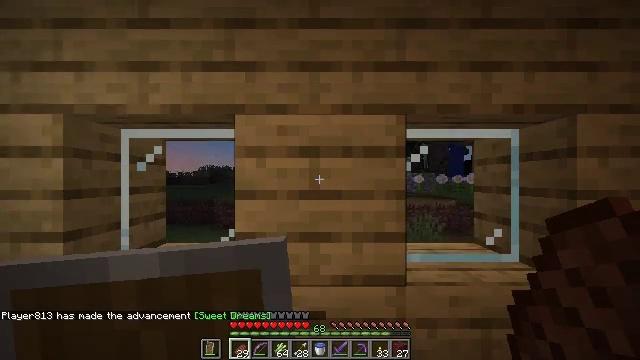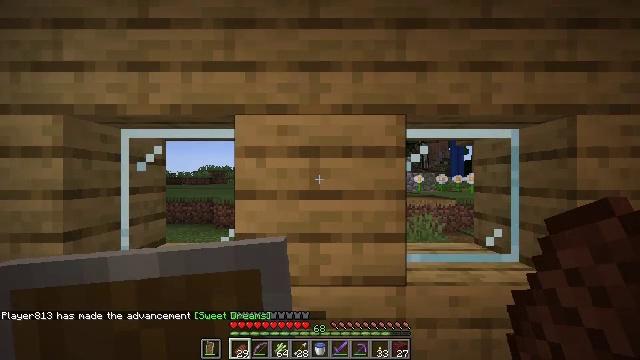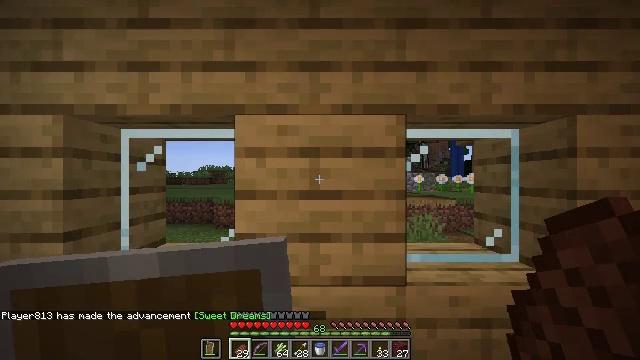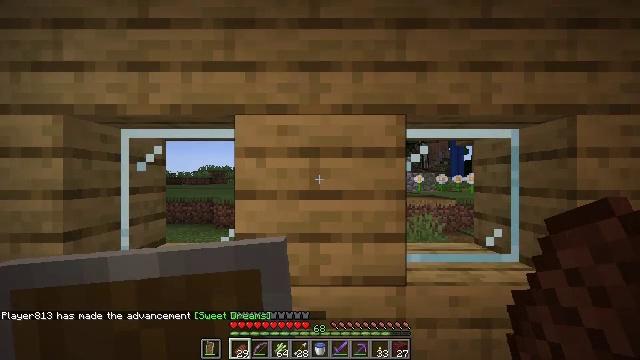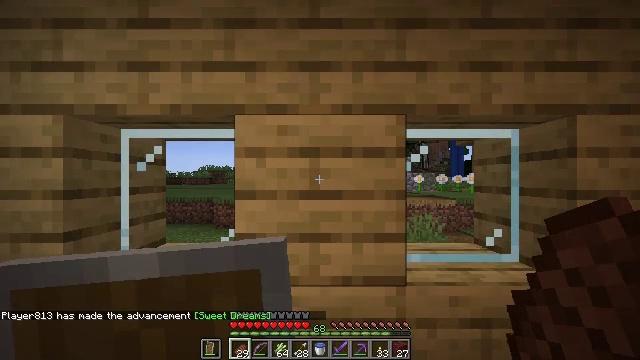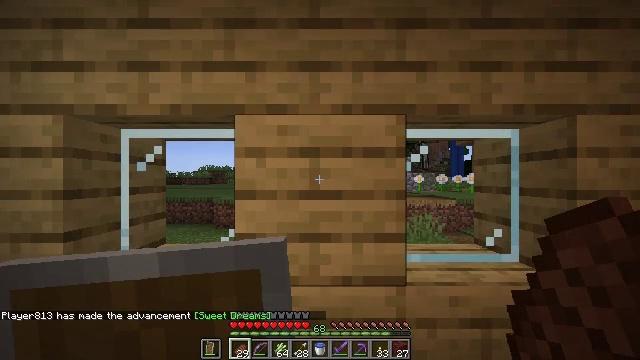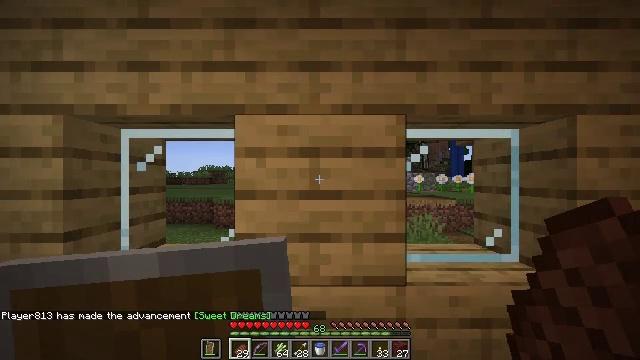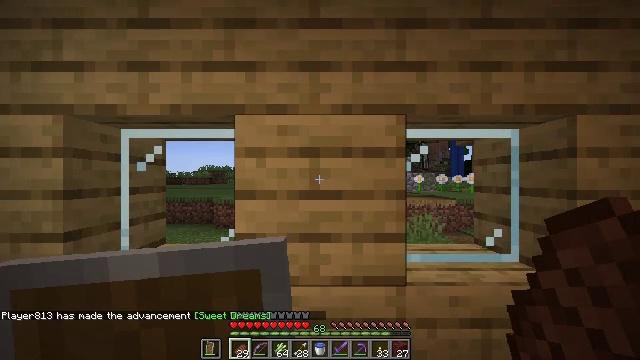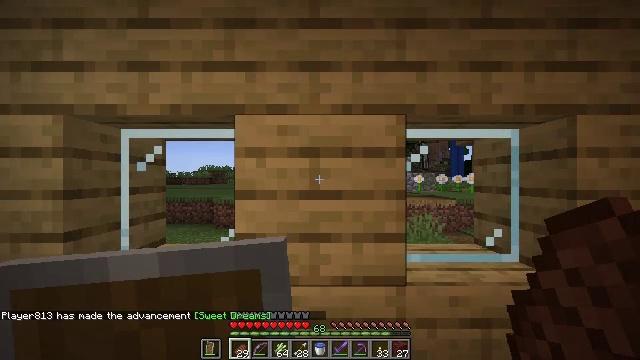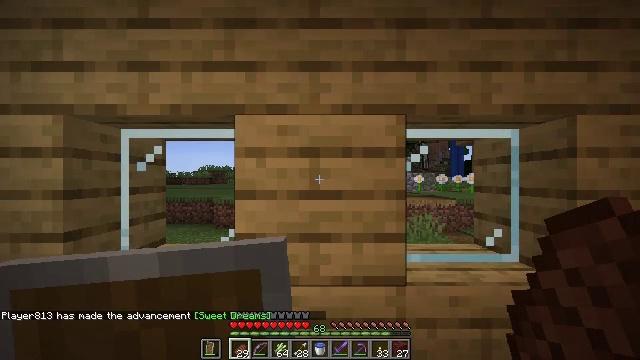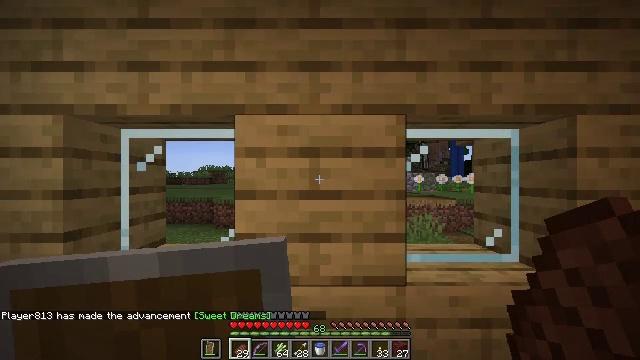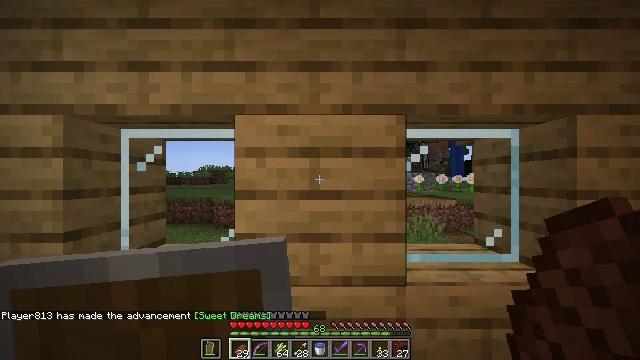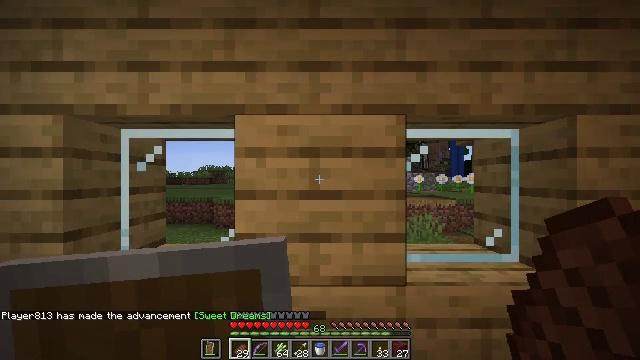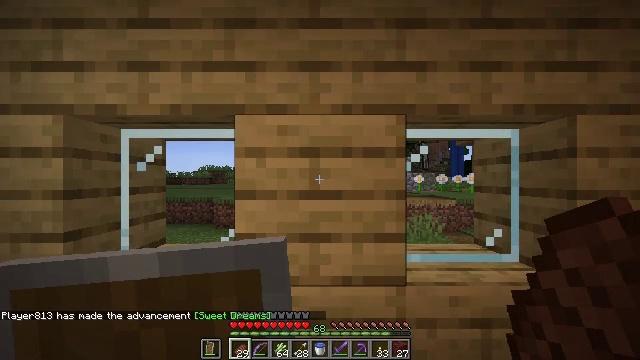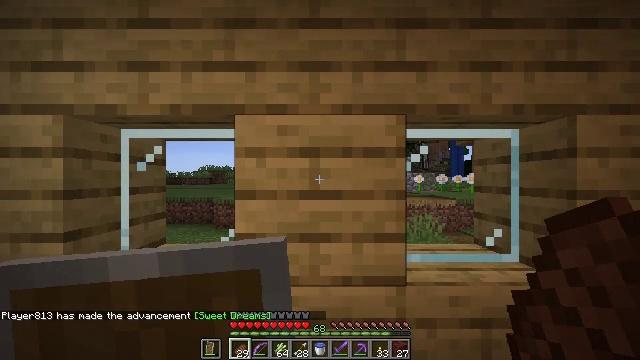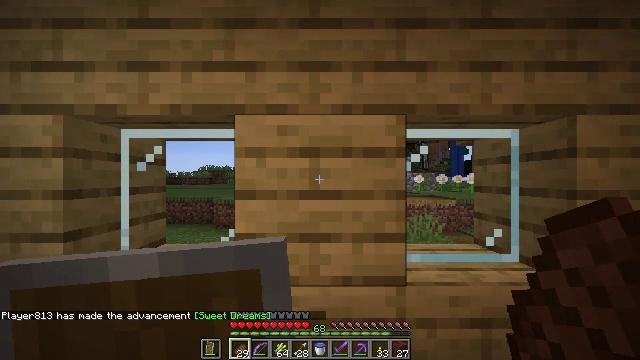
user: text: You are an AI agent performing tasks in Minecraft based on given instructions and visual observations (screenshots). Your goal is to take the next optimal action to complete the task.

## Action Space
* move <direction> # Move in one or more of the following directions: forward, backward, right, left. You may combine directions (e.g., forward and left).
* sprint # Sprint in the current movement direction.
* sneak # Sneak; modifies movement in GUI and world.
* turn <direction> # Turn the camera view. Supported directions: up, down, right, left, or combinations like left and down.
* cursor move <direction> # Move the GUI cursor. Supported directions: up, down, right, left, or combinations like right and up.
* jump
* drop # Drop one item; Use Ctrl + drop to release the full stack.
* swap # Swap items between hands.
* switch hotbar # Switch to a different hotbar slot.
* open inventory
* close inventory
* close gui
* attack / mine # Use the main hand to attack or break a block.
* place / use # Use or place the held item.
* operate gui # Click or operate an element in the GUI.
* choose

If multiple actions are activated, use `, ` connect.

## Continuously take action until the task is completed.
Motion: motion action
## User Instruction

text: Break the pumpkin to collect it.
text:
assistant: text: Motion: no_op
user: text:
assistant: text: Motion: no_op
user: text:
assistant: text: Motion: no_op
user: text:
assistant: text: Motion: no_op
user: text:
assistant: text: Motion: no_op
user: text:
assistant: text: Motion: no_op
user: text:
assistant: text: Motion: no_op
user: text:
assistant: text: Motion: no_op
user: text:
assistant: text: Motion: no_op
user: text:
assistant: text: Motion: no_op
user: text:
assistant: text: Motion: no_op
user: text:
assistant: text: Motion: no_op
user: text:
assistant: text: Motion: no_op
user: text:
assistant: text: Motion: no_op
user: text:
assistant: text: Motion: no_op
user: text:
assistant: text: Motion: no_op
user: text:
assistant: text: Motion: no_op
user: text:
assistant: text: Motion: no_op
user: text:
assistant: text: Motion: no_op
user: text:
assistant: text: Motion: no_op
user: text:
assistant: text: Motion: no_op
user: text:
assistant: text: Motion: no_op
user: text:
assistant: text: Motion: no_op
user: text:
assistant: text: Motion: no_op
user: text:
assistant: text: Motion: no_op
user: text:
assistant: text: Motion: no_op
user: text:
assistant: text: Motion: no_op
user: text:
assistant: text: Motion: no_op
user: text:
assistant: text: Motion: no_op
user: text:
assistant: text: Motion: no_op